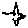
Label: bird